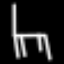
Label: chair